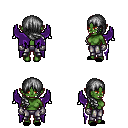
a pixel art fantasy rpg character, female body template, orc, green skin, purple wings, metal pants, gray right-swept hairstyle, metal gloves, black slippers, four views (front, back, left, right), 2x2 character sprite sheet, small pixel art, hard edges, no anti-aliasing